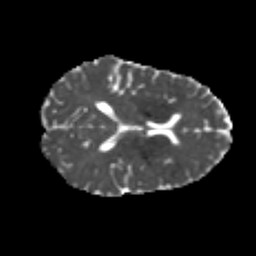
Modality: MD
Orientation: axial
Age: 25
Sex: female
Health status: healthy
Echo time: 0.074 s